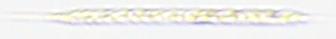
Label: Rhizosolenia